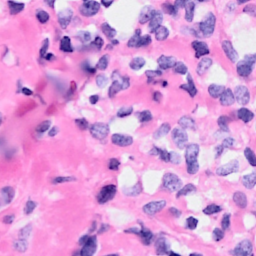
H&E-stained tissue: Breast